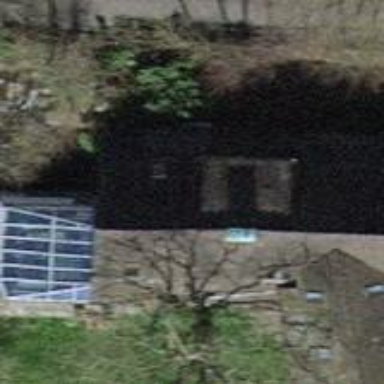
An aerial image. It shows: Building with tiled roof.